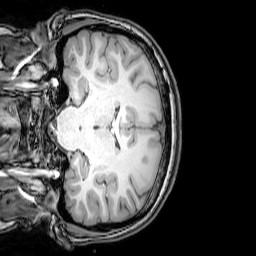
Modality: T1w
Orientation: coronal
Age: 22
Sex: female
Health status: healthy
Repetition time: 0.081 s
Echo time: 0.037 s